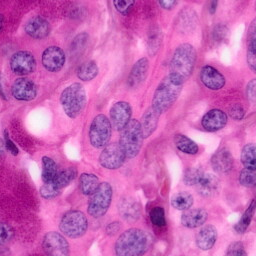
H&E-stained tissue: Pancreatic